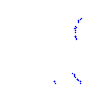
Particle: kaon